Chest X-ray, AP view. Patient: 55 years old, sex M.
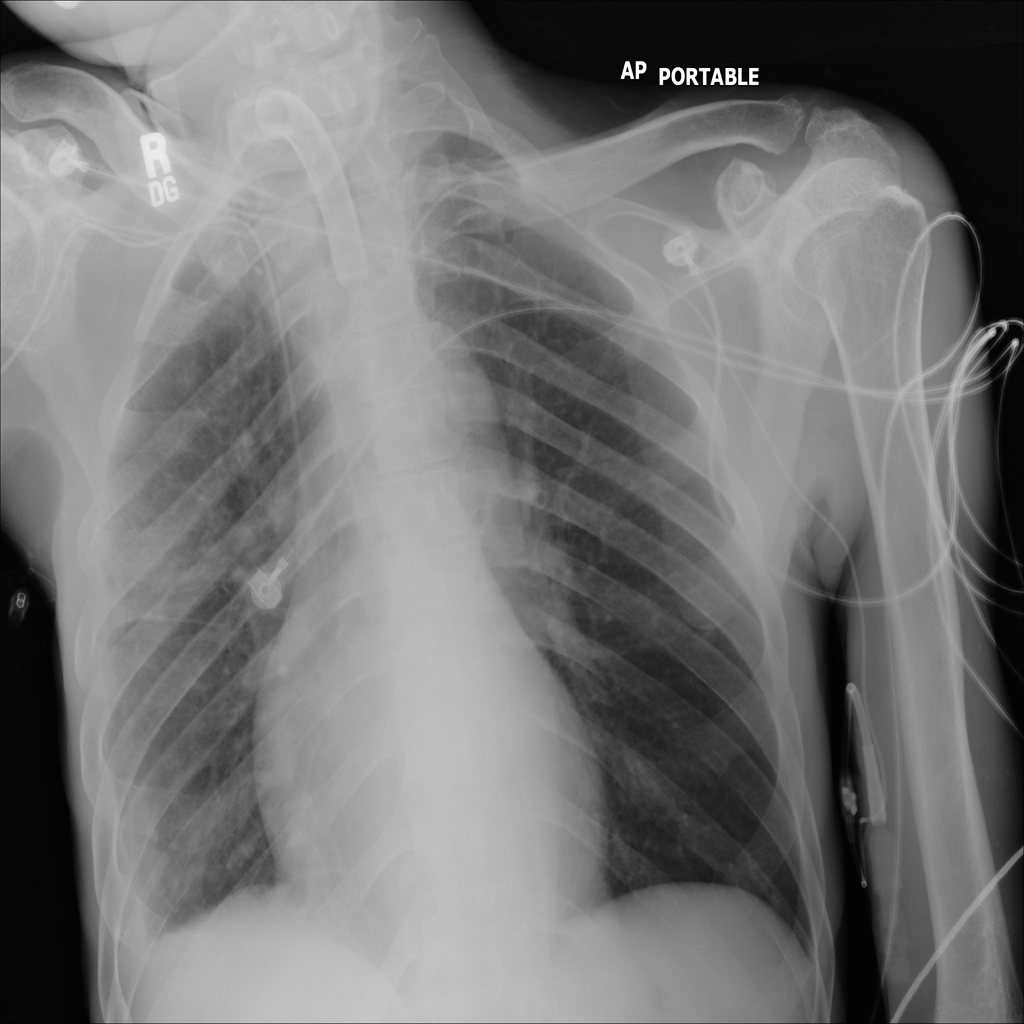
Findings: Atelectasis, Infiltration